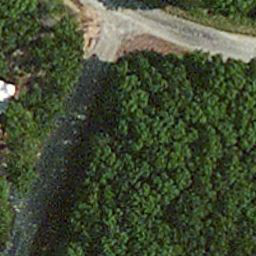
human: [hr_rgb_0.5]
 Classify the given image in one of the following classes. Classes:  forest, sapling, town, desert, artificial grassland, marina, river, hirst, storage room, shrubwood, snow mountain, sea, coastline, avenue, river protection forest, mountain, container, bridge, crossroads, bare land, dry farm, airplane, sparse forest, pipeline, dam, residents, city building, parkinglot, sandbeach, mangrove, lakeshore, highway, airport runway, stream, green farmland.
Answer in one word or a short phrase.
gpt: avenue